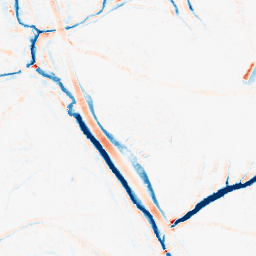
Category: morphological
Decomposition family: morphological_ellipse
Decomposition parameters: operation: average
width: 10
height: 10
Upsampling method: sinc_blackman
Upsampling parameters: scale: 4
kernel_size: 16
Upsampling scale: 4